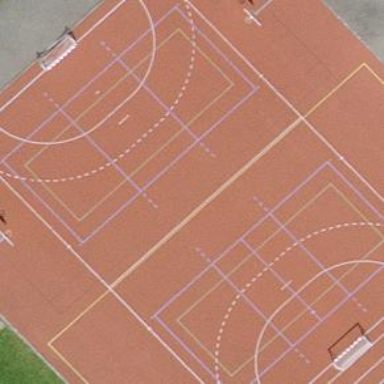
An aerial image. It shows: Multi-sport pitch with tartan surface for leisure activities.